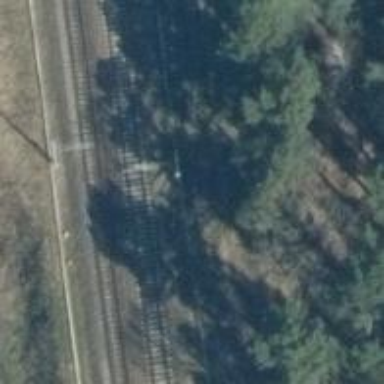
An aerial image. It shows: Railway milestone with catenary mast.